Question: I am in the process of converting a PHP program to C++ for speed and memory management reasons. Because <URL>
Using Visual Studio Express 2013, I was able to use 6 of my 7 expressions as is. The one giving me fits is below
'''
^([\w]+= {\s*(?:[a-f0-9]{2}\s+)*})\s*
'''
Used in code as follows:
'''
#include <string>
#include <boost/regex.hpp>
std::string regexError = R"~(^([\w]+= {\s*(?:[a-f0-9]{2}\s+)*})\s*)~";
boost::regex e(regexError);
'''
This expression matches a string like this <URL>:
'''
MASKSUBSYS= { 00 af 01 02 }
'''
I'm getting the following run time exception when calling 'boost::regex e(regexError);'
> Unhandled exception at 0x7515C41F in RegexTest.exe: Microsoft C++ exception: boost::exception_detail::clone_impl > at memory location 0x002DED5C.
It looks like there is no issue with blackslash escaping as you can see from the raw string read into memory.

Like I said, only 1 of the 7 expressions will not compile straight out of PHP. I'm guessing it has something to do with regex fundamentals, but I am not versed enough in regex enough to recognize it. This isn't even the most complicated expression by far! Any ideas?
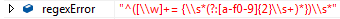
Answer: The problem most likely is that the curly bracket '{ }' metacharacters need to be escaped as well. And instead of placing a character class around '\w', you can write it out by itself as follows.
'''
R"~(^(\w+= \{\s*(?:[a-f0-9]{2}\s+)*\})\s*)~"
'''
<URL>